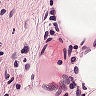
Metastatic tissue present: no